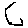
Label: hexagon